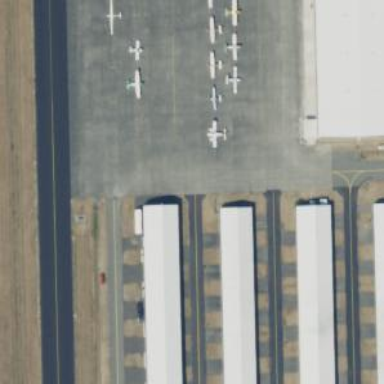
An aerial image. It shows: Image of taxiway at airport.